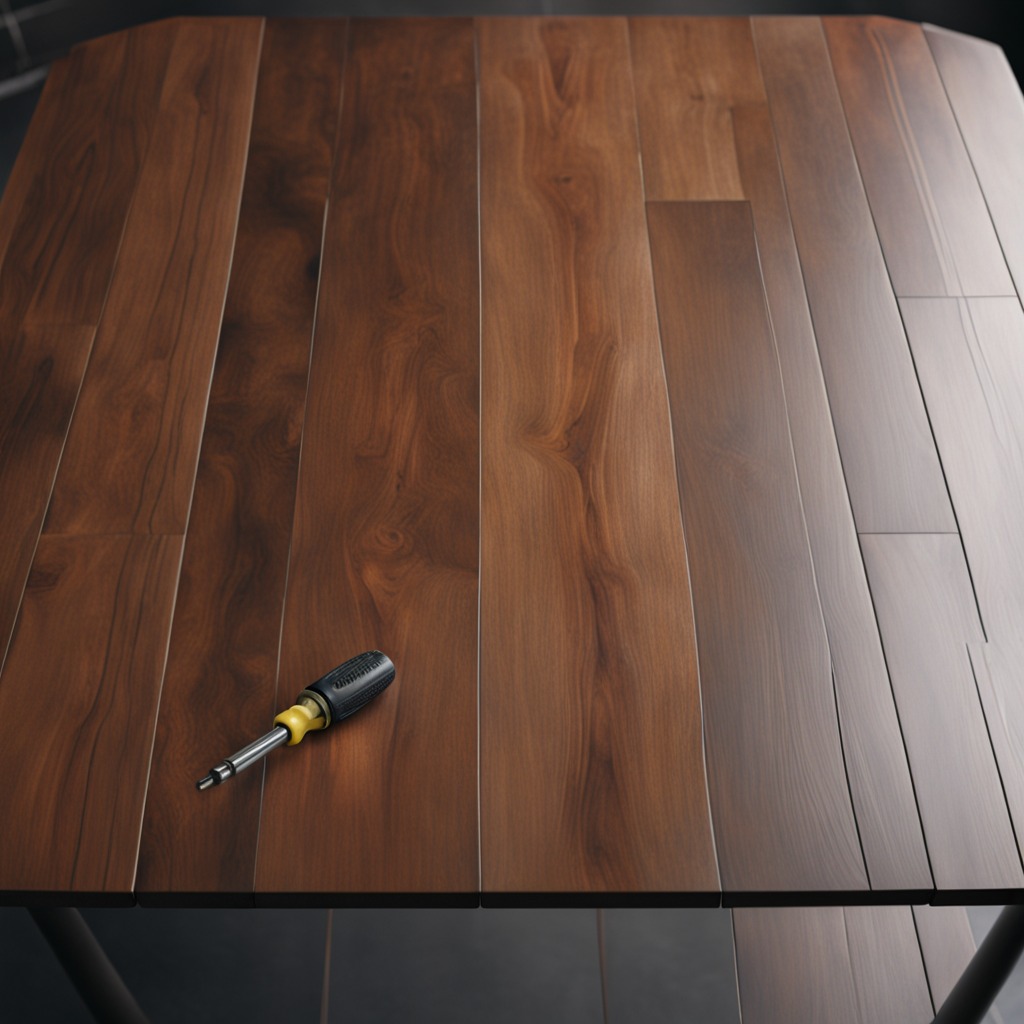
A screwdriver lying on the oil-spilled wooden table in a vintage motorcycle garage.